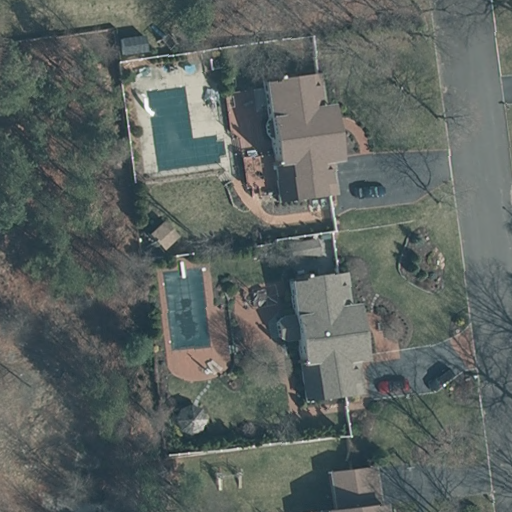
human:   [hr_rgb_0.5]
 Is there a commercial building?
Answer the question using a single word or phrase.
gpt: no

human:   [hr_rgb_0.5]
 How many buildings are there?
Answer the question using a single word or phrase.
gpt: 3

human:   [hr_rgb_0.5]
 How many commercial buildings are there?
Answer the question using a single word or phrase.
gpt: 0

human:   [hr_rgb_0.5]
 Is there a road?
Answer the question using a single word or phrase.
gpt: yes

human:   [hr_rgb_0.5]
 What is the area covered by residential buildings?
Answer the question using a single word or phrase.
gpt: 942m2

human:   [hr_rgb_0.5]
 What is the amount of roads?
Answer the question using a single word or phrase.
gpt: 1

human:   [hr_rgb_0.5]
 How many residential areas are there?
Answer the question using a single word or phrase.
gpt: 1

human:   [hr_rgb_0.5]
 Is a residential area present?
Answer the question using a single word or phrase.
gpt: yes

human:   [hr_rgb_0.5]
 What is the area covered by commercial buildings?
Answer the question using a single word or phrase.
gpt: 0m2

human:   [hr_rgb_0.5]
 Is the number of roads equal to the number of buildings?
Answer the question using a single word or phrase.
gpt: no

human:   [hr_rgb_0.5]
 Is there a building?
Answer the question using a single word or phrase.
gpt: yes

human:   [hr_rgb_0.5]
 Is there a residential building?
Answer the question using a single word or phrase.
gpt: yes

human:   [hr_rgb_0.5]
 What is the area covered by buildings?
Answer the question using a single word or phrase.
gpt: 942m2

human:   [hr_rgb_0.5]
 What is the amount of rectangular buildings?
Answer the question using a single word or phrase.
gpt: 0

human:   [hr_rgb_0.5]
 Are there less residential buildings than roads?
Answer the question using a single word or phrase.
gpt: no

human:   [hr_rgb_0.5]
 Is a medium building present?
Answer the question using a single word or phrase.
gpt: yes

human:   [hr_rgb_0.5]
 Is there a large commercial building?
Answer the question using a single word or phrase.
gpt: no

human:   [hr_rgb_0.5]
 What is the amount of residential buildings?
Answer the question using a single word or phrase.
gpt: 3

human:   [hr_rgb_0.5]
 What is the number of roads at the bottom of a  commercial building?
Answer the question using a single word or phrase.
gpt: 0

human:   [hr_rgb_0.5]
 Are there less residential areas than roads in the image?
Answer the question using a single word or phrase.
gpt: no

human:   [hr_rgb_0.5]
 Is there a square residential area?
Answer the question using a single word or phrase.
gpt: no

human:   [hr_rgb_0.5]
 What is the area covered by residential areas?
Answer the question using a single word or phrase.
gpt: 10639m2

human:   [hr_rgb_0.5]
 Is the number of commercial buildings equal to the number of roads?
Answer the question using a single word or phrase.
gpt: no

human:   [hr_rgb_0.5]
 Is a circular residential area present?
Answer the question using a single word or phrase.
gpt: no

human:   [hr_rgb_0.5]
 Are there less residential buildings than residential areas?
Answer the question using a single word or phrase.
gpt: no

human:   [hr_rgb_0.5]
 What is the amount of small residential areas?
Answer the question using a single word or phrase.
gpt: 0

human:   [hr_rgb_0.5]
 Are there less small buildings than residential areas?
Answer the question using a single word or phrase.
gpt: yes

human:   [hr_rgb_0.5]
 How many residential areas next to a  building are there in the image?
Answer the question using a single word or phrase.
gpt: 1

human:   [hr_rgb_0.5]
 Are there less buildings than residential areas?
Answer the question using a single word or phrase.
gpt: no

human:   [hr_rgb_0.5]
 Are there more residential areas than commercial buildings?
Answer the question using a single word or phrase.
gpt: yes

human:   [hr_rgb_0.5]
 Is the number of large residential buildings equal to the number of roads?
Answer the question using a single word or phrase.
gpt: no

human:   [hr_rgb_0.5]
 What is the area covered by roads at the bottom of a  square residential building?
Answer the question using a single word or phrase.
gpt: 0m2

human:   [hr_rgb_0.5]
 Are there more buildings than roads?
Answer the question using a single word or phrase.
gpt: yes

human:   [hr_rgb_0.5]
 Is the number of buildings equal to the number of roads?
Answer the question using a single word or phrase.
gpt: no

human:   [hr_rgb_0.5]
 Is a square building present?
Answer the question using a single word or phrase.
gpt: no

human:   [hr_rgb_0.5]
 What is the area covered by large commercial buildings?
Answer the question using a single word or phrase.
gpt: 0m2

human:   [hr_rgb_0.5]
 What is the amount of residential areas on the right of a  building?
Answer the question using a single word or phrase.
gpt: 0

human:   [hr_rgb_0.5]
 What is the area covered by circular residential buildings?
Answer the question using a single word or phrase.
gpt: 0m2

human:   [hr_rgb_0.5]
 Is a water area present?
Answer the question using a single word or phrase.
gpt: no

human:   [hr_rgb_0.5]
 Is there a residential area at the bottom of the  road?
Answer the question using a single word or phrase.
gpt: no

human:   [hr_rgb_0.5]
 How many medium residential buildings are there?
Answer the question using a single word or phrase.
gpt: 3

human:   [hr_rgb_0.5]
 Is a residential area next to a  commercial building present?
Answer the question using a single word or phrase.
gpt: no

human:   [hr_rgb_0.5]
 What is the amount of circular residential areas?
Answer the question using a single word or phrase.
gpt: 0

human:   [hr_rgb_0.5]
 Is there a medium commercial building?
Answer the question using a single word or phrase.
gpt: no

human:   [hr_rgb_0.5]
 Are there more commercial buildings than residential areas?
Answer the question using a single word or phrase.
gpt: no

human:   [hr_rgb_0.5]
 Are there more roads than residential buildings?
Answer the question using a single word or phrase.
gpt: no

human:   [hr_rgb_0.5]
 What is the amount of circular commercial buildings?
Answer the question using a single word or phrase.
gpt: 0

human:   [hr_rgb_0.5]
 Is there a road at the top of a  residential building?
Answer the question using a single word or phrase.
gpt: yes

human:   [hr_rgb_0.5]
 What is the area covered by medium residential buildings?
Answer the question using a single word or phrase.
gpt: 942m2

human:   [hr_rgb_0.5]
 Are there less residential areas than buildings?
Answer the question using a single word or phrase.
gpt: yes

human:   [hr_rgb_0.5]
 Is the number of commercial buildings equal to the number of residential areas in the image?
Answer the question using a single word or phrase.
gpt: no

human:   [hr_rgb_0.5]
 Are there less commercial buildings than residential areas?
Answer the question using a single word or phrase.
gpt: yes

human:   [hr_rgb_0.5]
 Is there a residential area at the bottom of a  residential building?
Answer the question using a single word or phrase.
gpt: no

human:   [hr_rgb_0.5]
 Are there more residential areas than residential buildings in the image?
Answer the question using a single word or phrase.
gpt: no

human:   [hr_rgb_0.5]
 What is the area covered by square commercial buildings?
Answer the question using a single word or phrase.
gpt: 0m2

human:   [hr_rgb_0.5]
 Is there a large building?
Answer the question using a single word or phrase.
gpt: no

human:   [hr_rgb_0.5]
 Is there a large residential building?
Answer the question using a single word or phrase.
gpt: no

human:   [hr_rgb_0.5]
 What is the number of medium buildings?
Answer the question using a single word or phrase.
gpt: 3

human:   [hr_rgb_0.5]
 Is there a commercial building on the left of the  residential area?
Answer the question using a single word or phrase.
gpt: no

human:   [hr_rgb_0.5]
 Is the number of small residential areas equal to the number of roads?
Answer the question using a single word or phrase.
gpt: no

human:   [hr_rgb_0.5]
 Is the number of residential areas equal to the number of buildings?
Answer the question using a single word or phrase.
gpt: no

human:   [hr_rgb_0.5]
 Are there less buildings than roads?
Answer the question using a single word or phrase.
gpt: no

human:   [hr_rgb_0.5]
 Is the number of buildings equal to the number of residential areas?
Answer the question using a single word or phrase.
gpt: no

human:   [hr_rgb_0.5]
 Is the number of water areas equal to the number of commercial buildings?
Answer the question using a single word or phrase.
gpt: yes